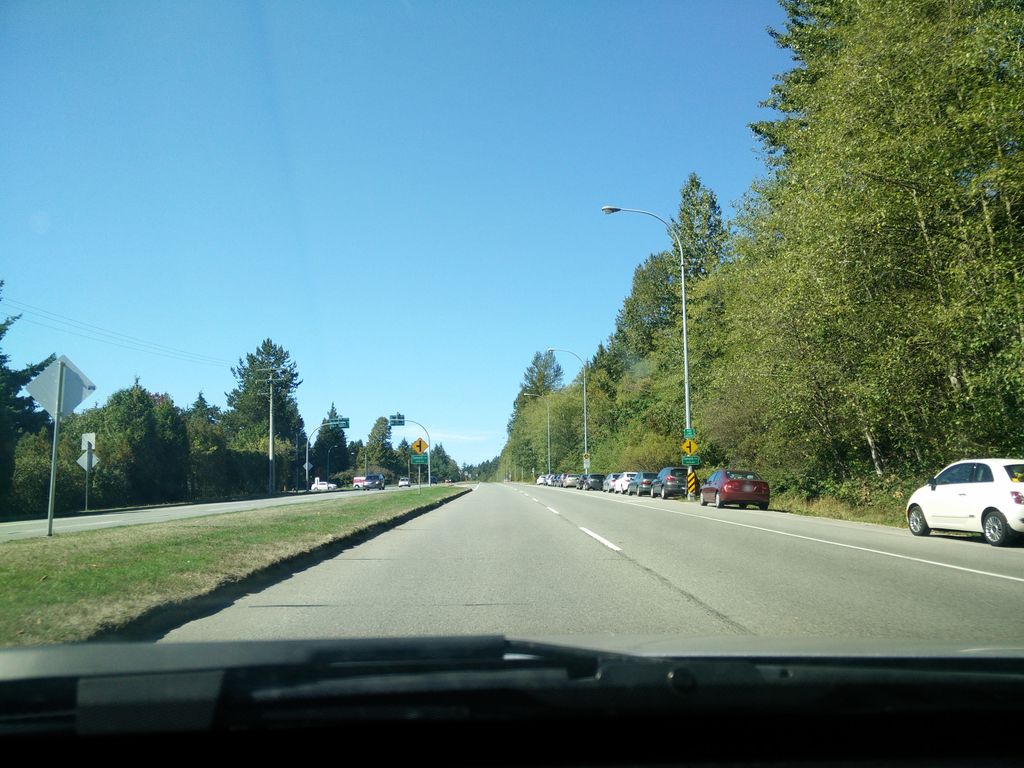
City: vancouver